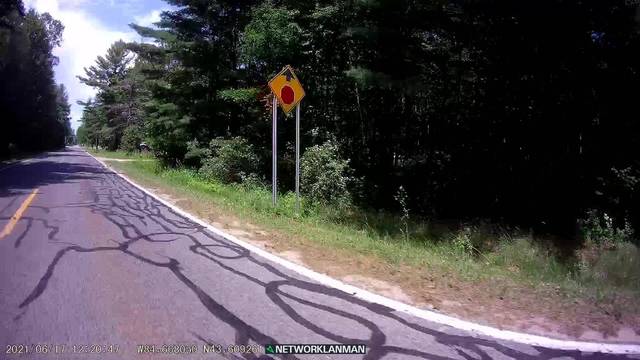
Region: United States
Coordinates: 43.609, -84.668